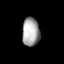
Tissue: lung
Cell type: Endothelial cells
Senescence score: 0.5541
Nuclear area (px): 484
Mean DAPI intensity: 165